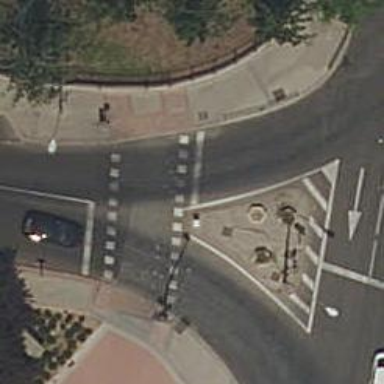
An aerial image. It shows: Road crossing with traffic signals.